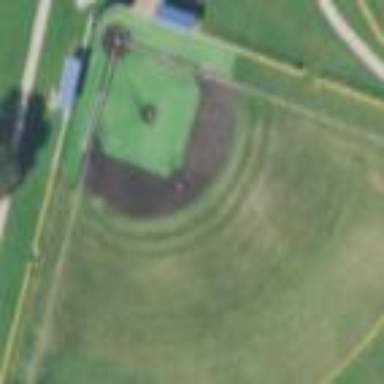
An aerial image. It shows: Baseball pitch for leisure land.